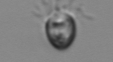
Label: Balanion